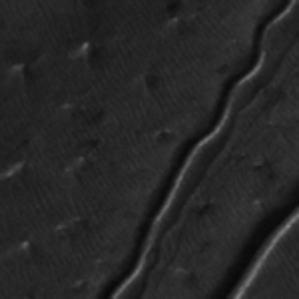
Label: frost